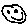
Label: smiley face